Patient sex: F
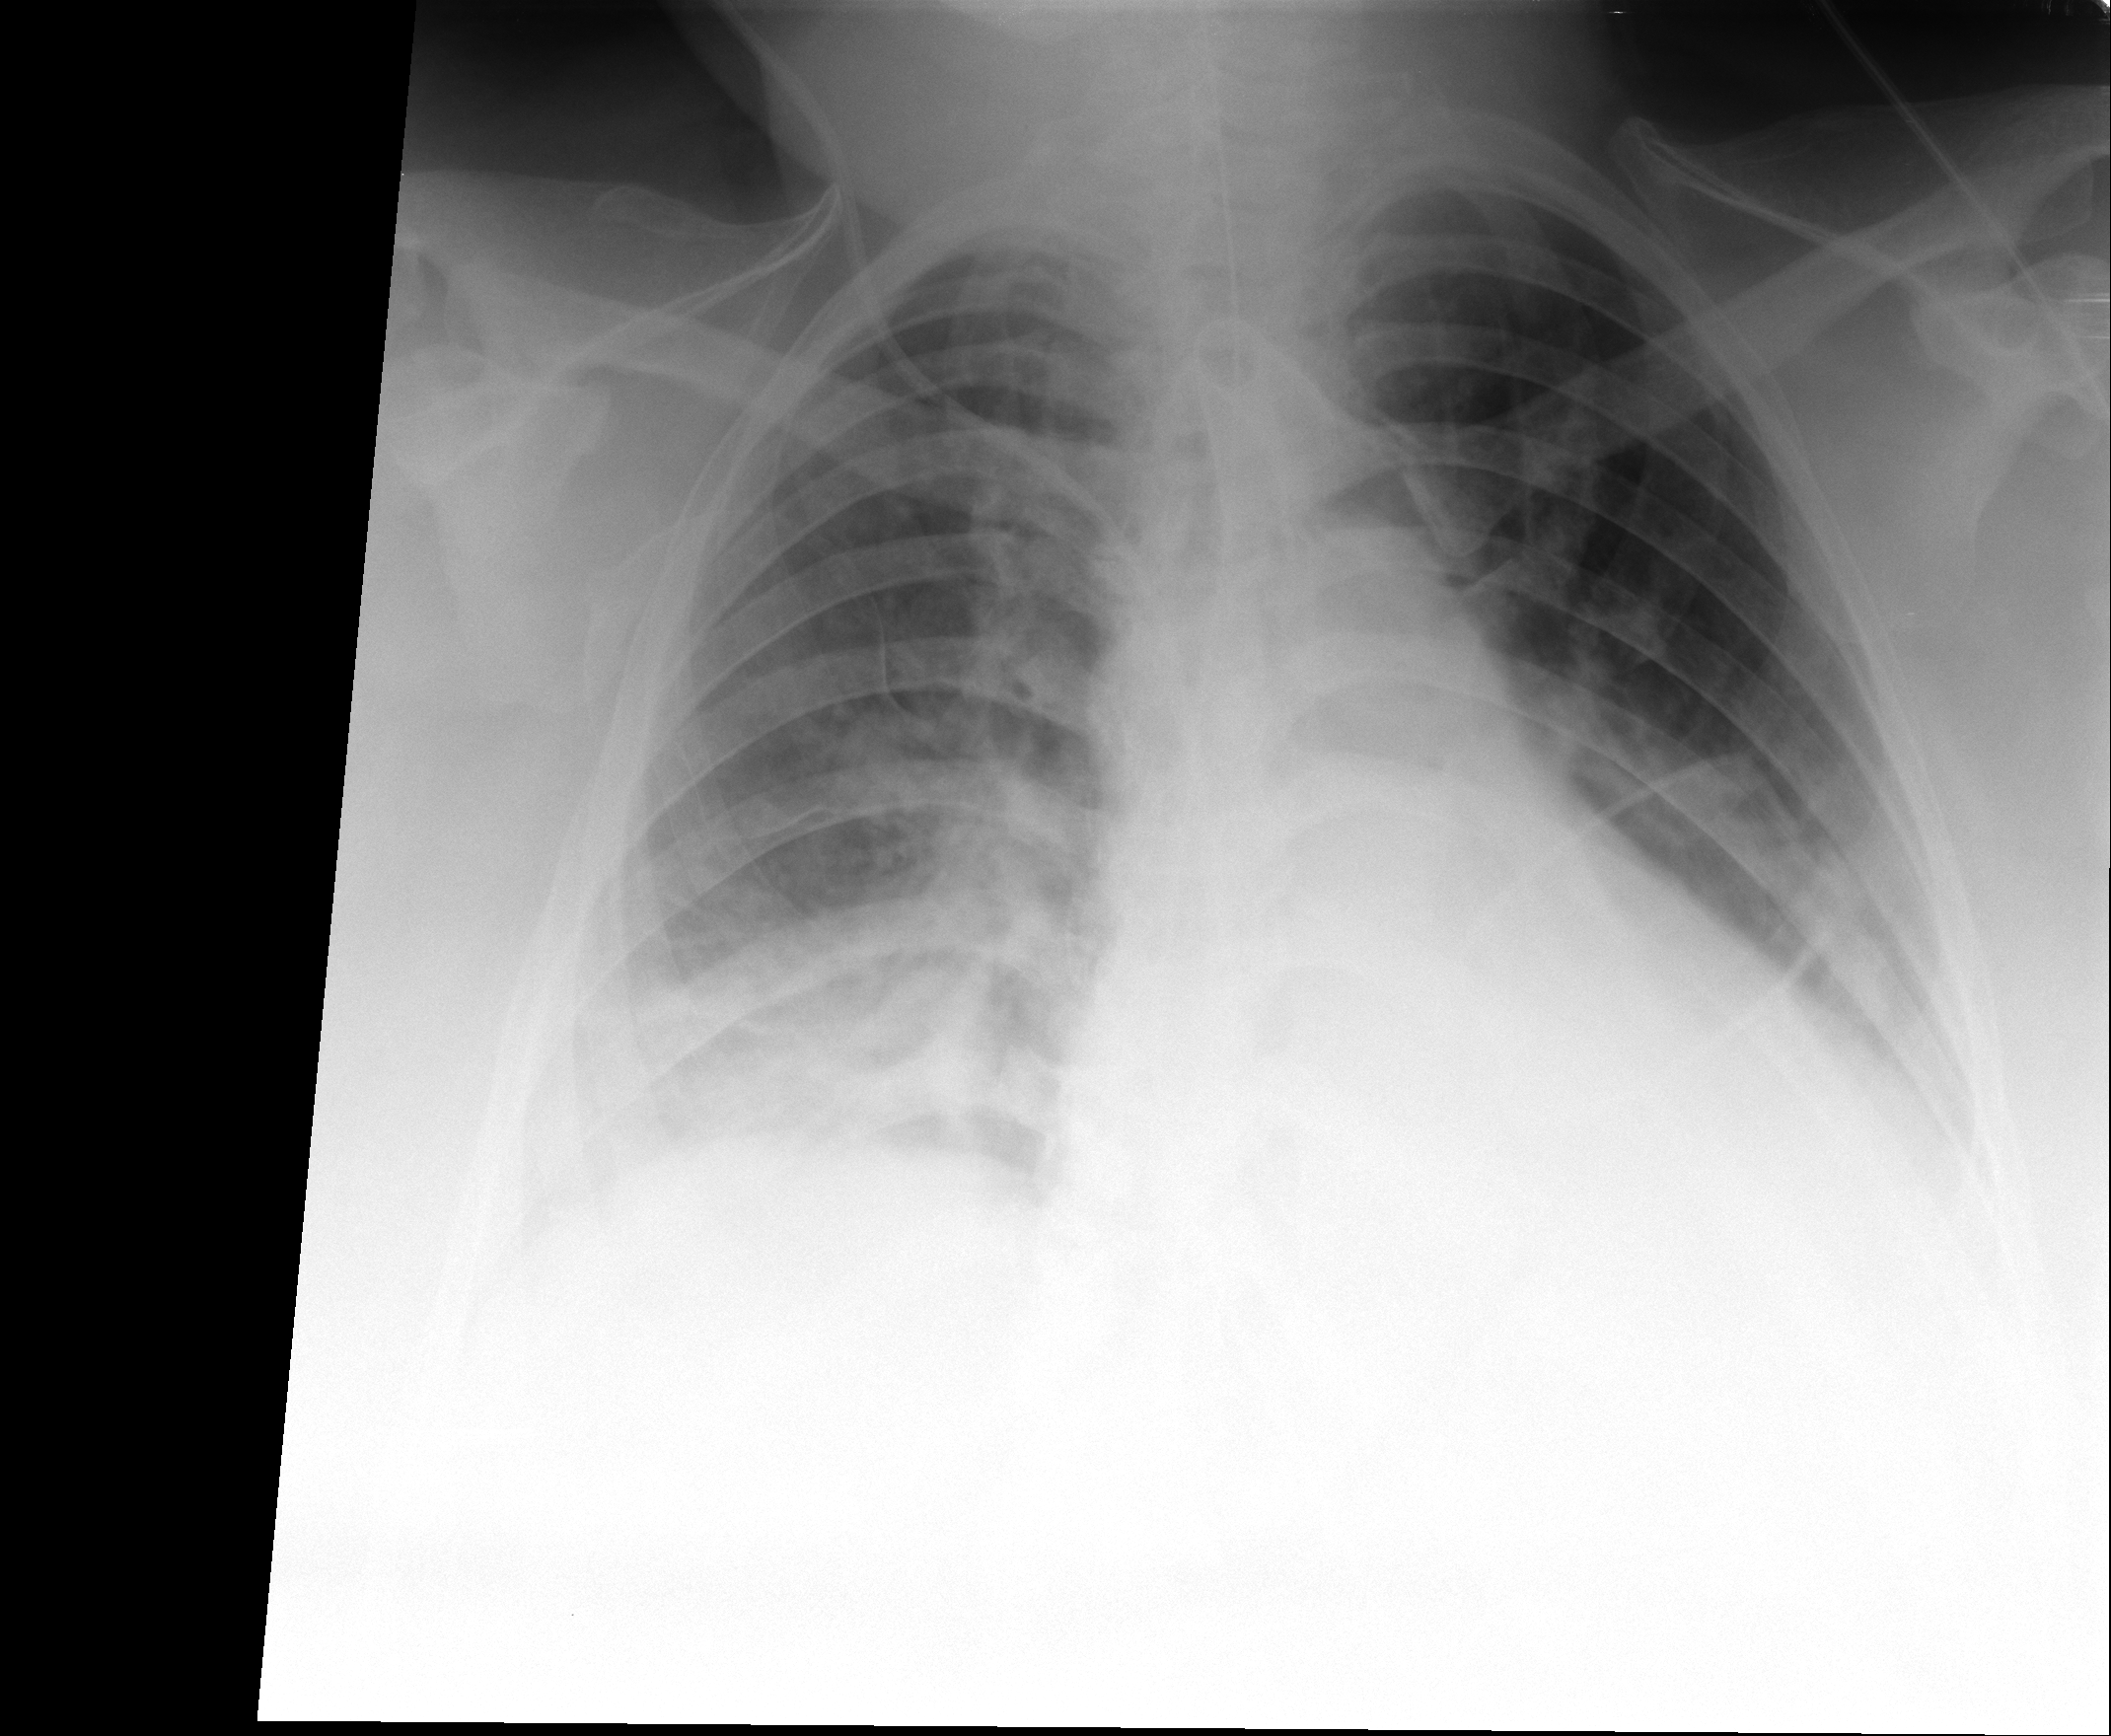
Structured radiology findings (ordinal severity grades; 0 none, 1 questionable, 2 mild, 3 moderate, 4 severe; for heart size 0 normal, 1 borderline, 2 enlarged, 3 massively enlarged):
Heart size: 2
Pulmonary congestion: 2
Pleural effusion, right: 2
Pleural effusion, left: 2
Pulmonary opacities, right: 2
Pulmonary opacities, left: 1
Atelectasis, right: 2
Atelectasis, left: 2